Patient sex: F
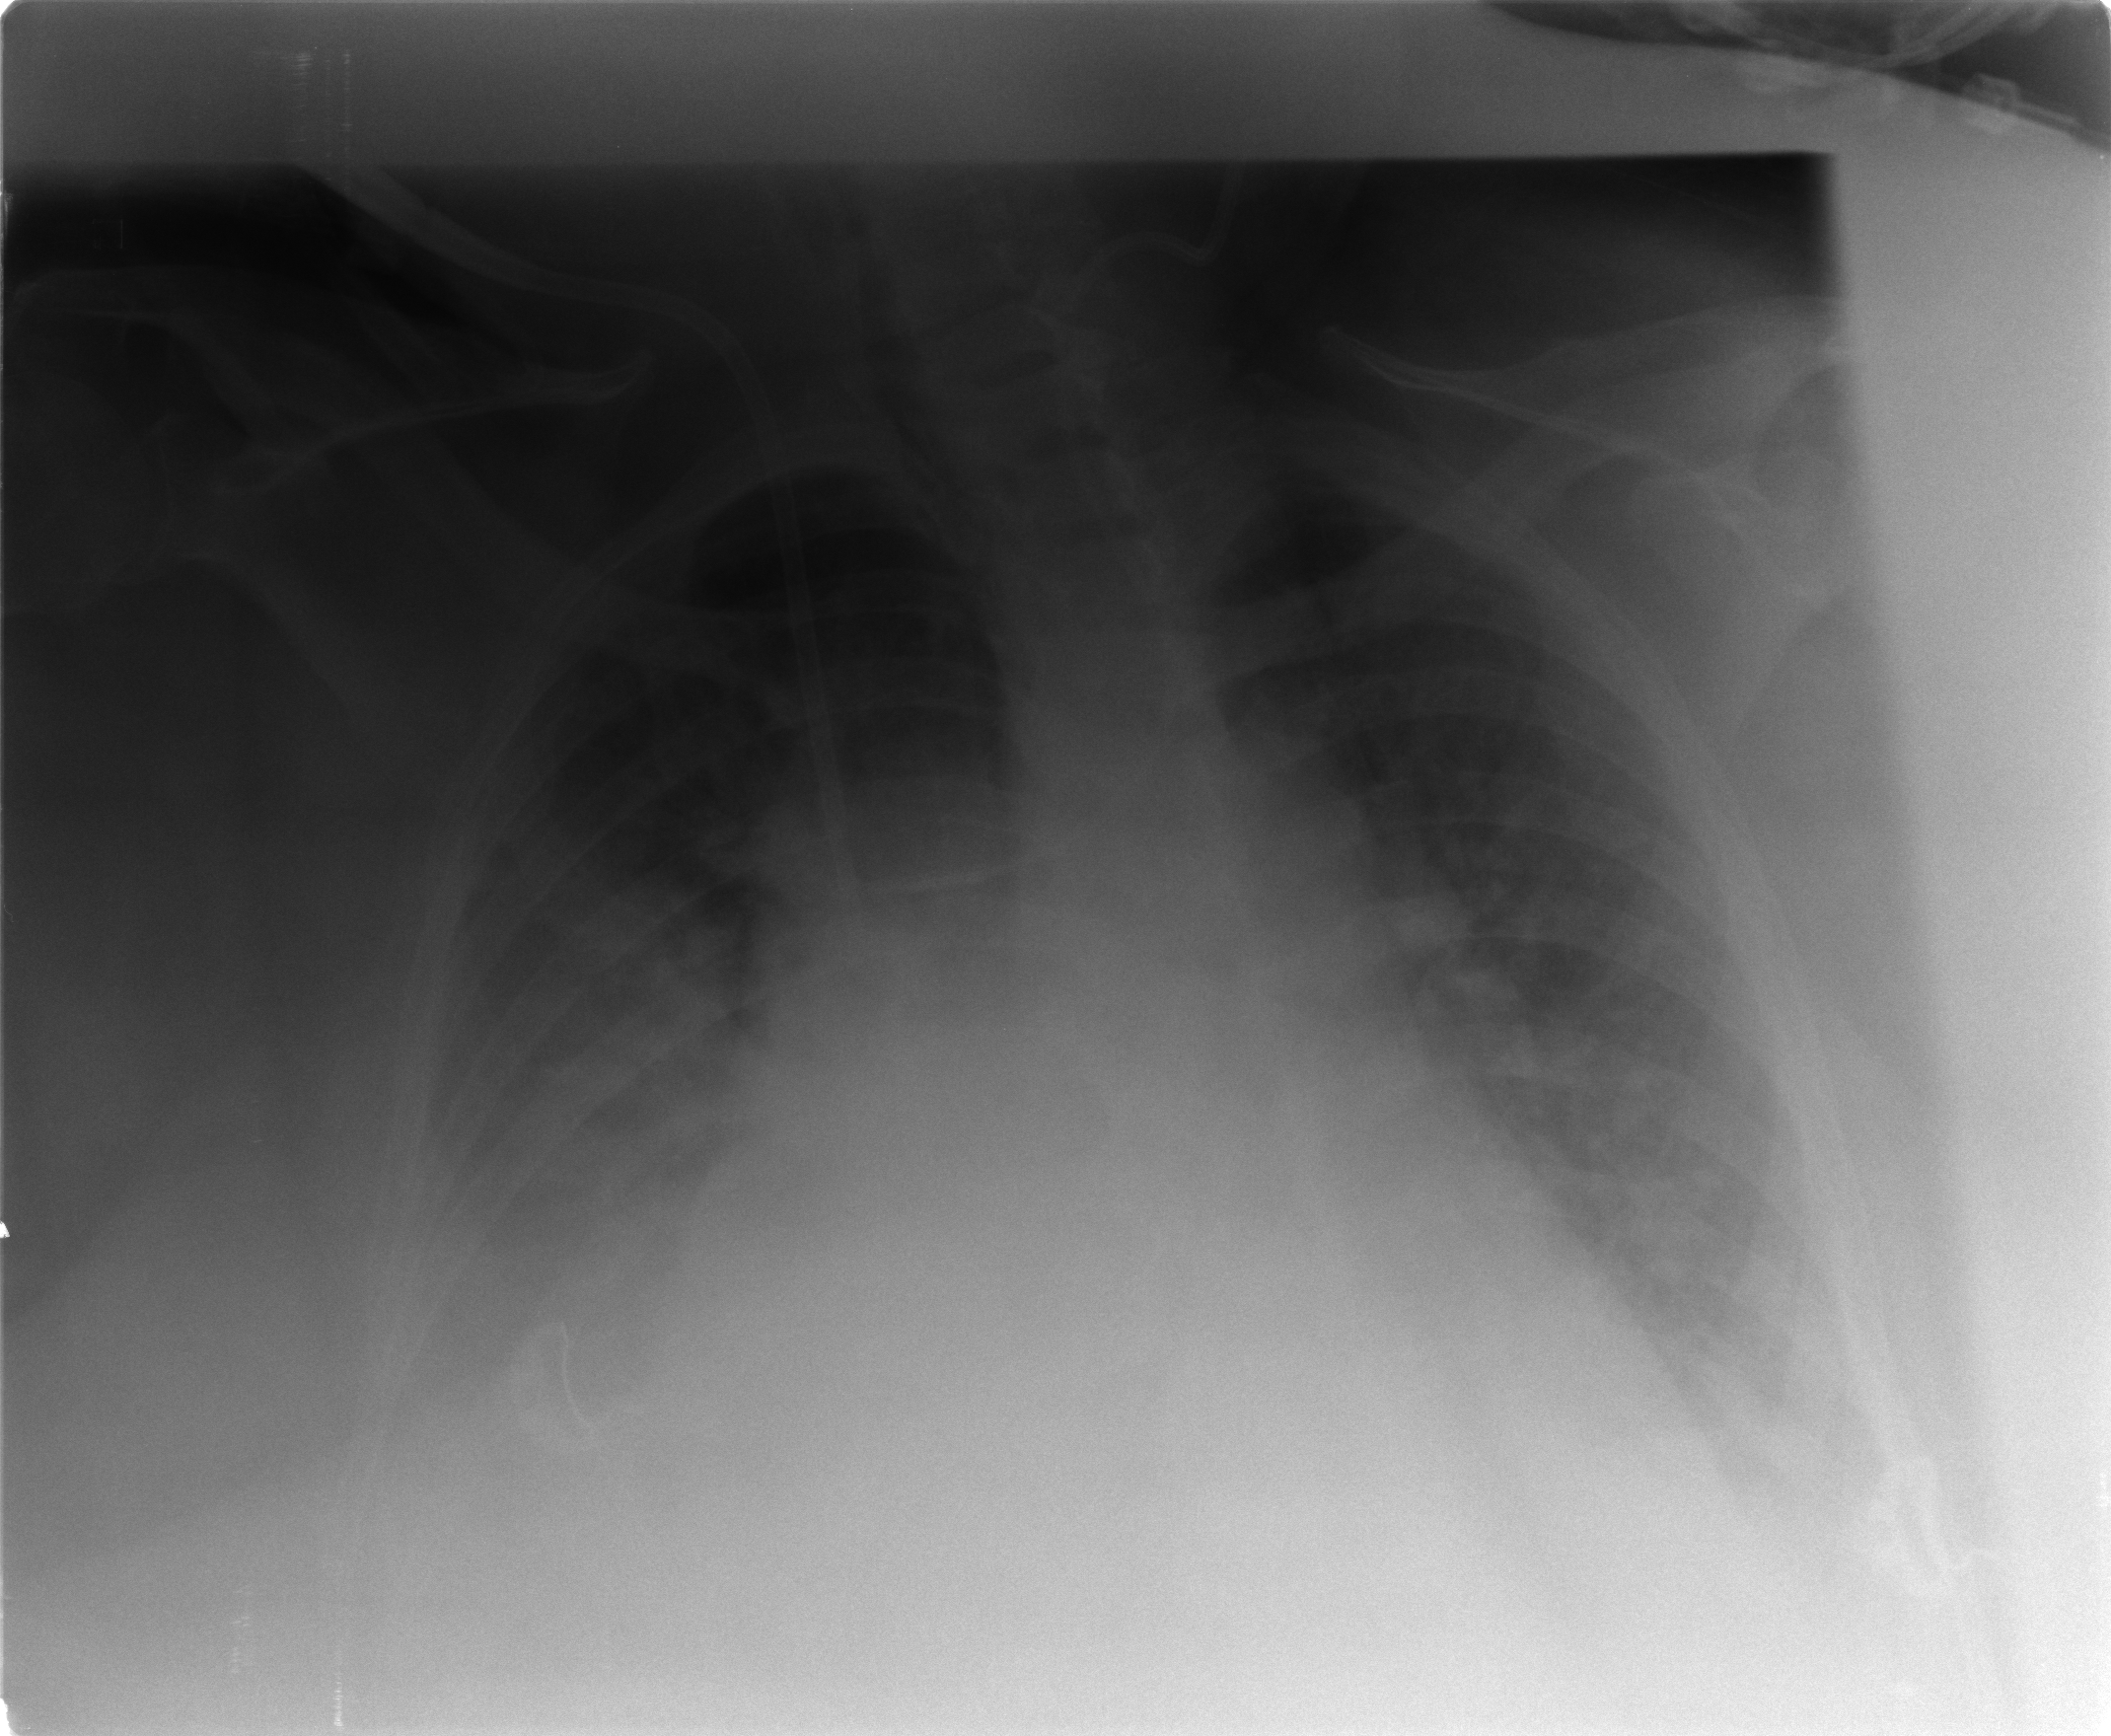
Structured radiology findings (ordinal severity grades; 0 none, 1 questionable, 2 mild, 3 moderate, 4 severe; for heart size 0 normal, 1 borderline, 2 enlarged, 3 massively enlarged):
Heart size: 3
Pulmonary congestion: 3
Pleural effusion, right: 3
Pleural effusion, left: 3
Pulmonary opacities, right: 2
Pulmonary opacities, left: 2
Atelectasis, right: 3
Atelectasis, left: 3